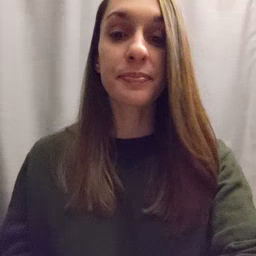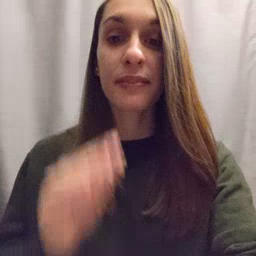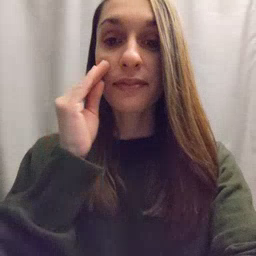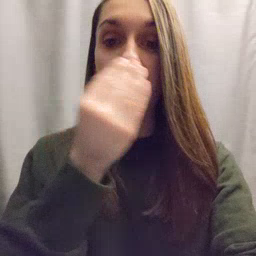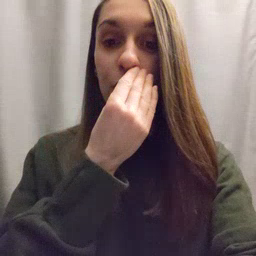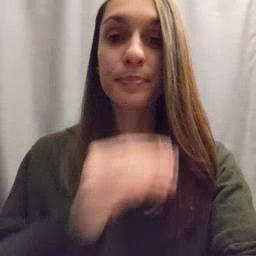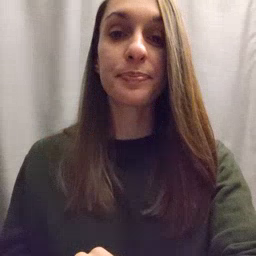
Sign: flower